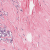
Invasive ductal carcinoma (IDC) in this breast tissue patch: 1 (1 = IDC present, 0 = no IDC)